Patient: sex F, age 52
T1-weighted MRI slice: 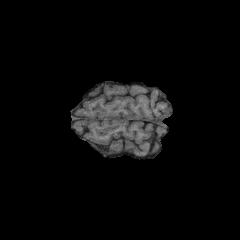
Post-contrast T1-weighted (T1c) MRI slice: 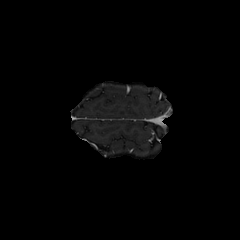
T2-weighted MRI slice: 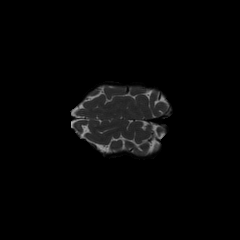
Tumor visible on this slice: no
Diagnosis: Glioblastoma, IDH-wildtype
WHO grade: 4